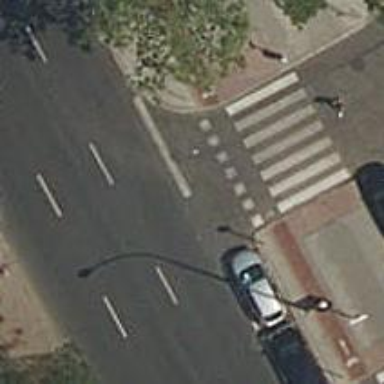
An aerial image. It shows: Uncontrolled zebra crossing on the road.